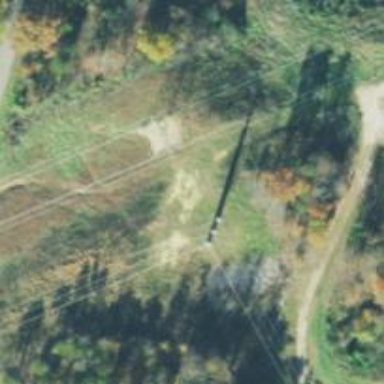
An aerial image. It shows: Lattice structure tower used for power distribution.